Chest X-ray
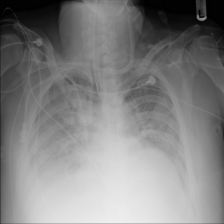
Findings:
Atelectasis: negative
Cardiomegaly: negative
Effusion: negative
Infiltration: negative
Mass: negative
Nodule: negative
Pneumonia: negative
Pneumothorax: negative
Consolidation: negative
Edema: negative
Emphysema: negative
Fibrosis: negative
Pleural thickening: negative
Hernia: negative